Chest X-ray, AP view. Patient: 56 years old, sex F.
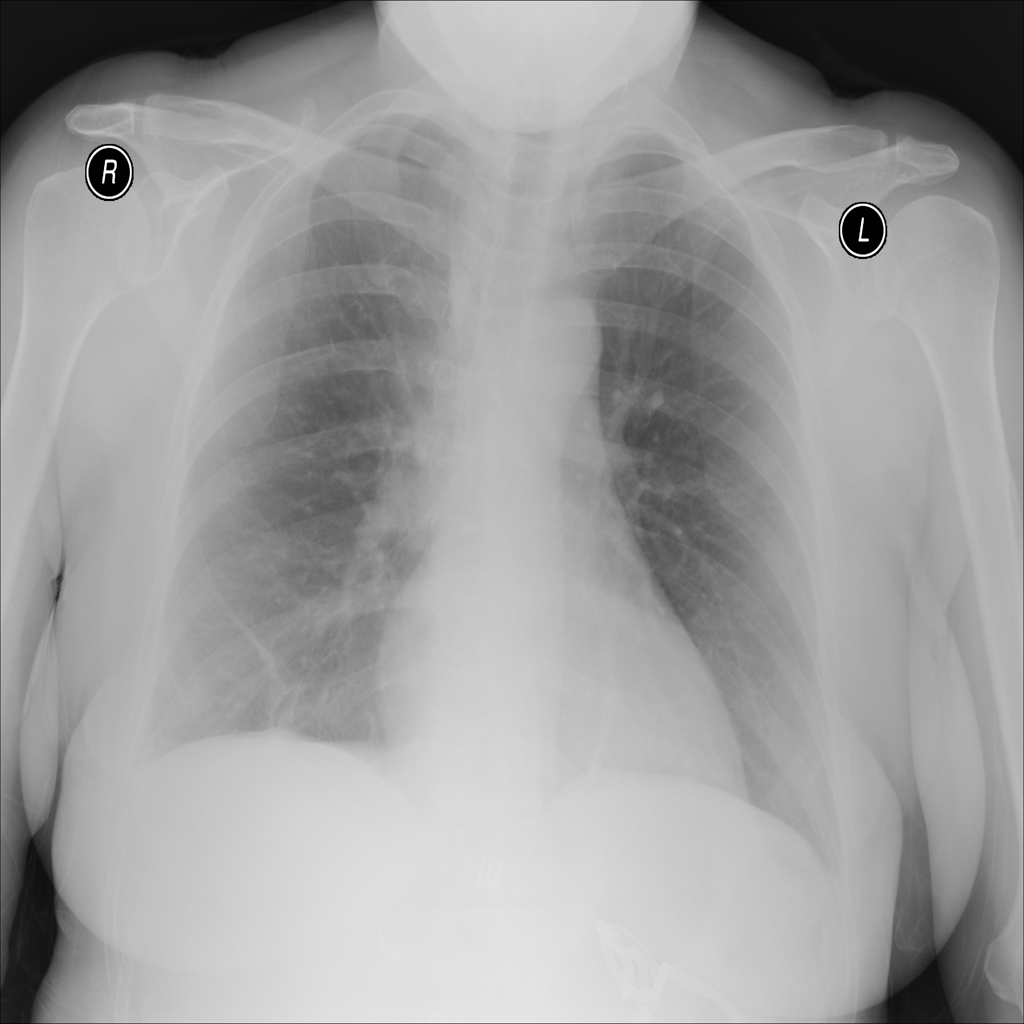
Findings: Atelectasis, Effusion